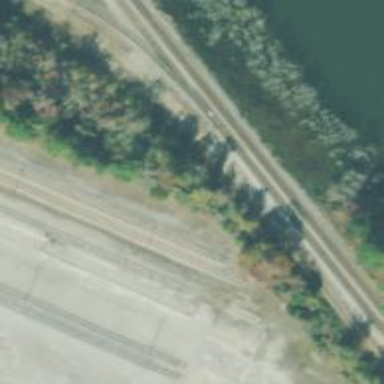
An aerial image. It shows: Site related to railway infrastructure.